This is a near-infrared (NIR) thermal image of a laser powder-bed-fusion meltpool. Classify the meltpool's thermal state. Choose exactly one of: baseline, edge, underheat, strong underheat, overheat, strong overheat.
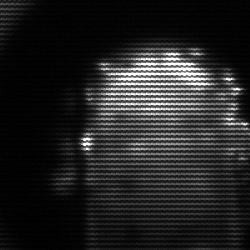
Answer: baseline